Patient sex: M
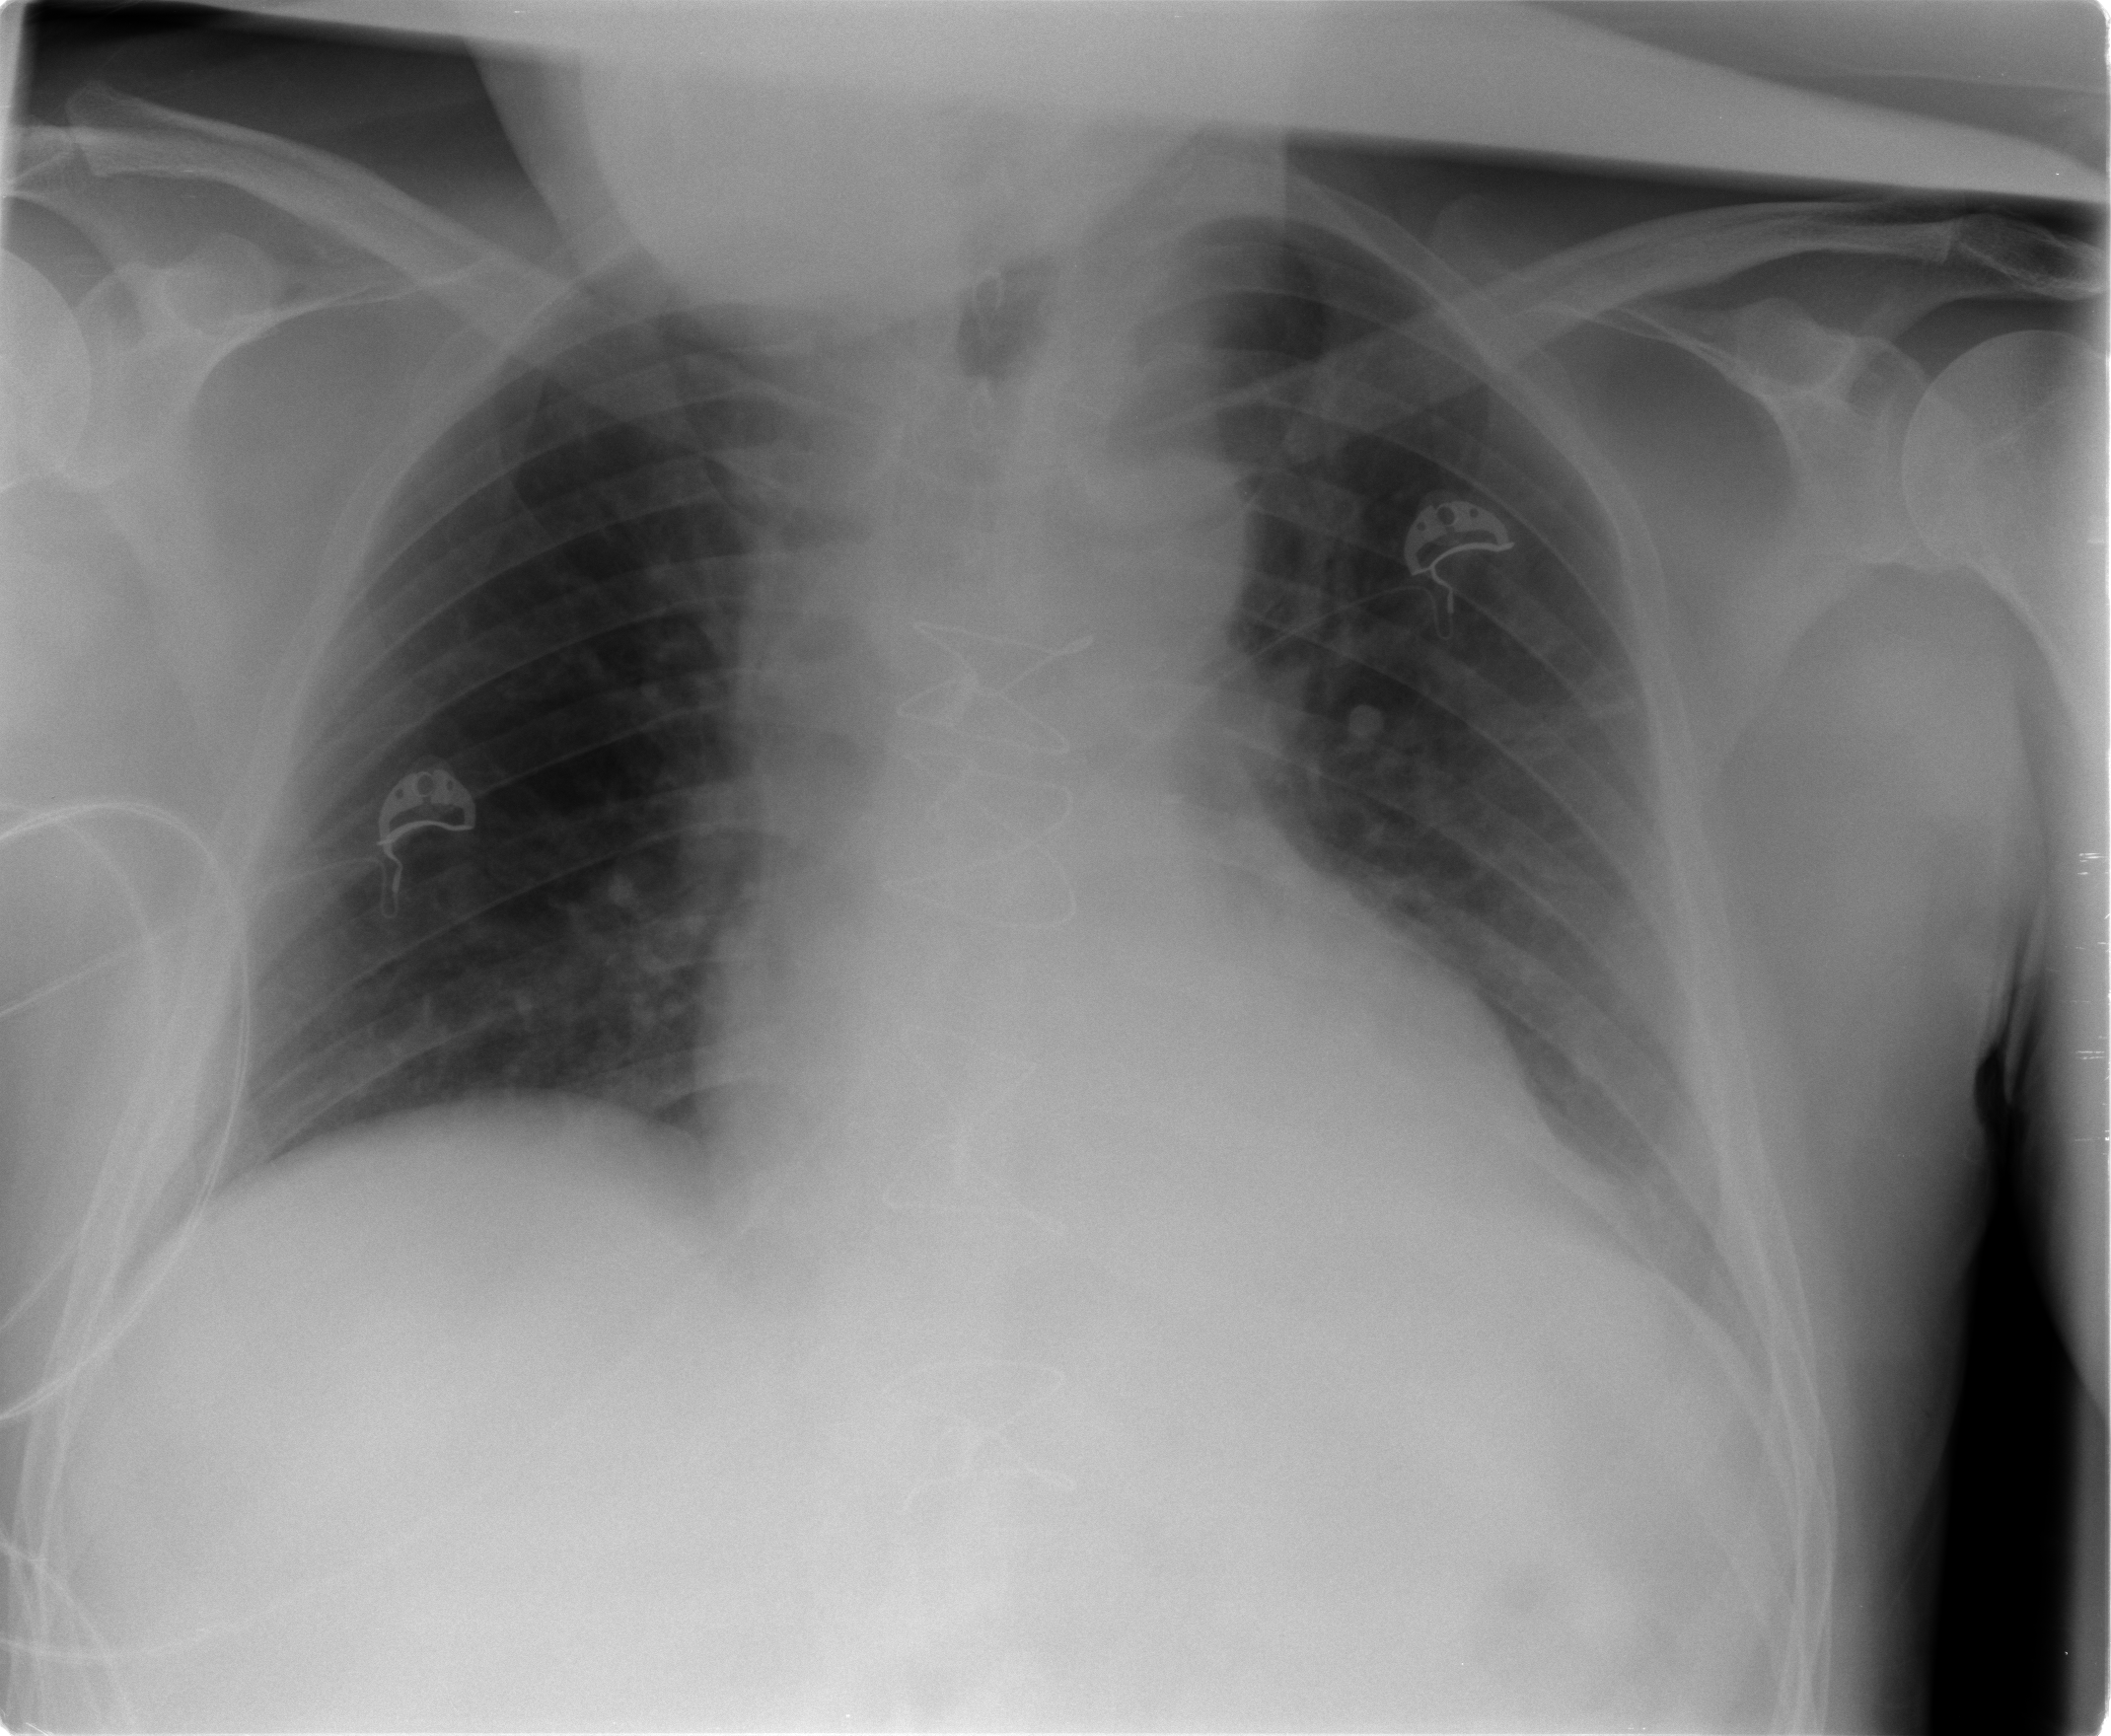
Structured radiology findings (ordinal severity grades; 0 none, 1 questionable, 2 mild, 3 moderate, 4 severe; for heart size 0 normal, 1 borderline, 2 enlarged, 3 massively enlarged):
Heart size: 2
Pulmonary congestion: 0
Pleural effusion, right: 0
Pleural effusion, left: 2
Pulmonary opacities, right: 0
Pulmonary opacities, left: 0
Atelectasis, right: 0
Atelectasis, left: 2